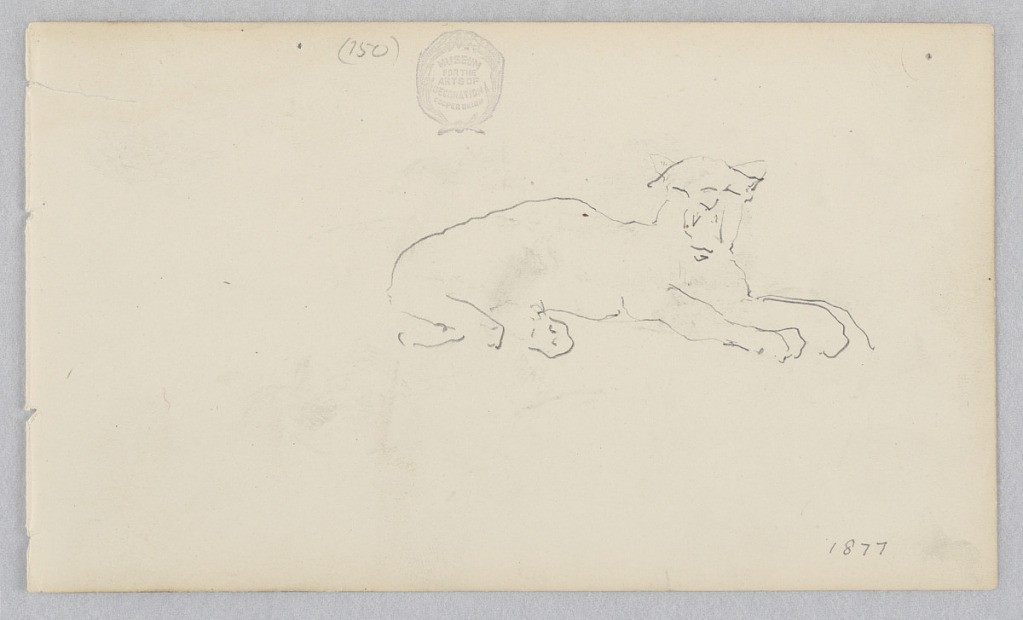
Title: Dog
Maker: Robert Frederick Blum, American, 1857–1903
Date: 1877
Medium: Graphite on wove paper
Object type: Drawing
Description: Sketch of a dog lying down.